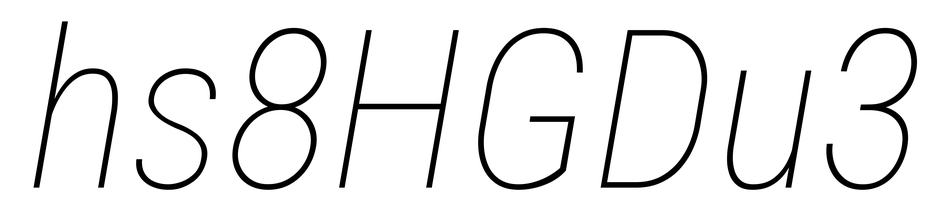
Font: Roboto-Italic_Condensed_Thin_Italic